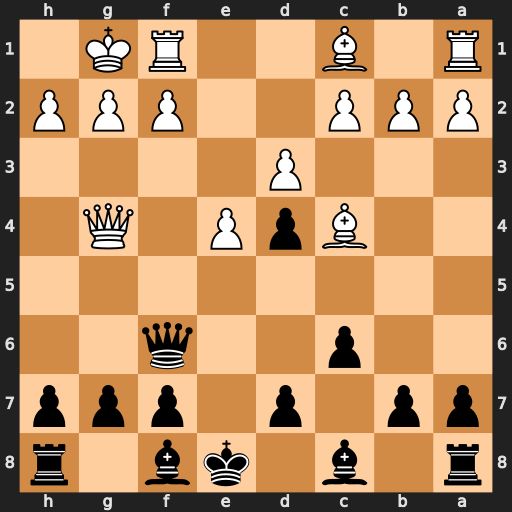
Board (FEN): r1b1kb1r/pp1p1ppp/2p2q2/8/2BpP1Q1/3P4/PPP2PPP/R1B2RK1
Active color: b
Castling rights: kq
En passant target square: -
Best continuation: d5 Qg3 dxc4